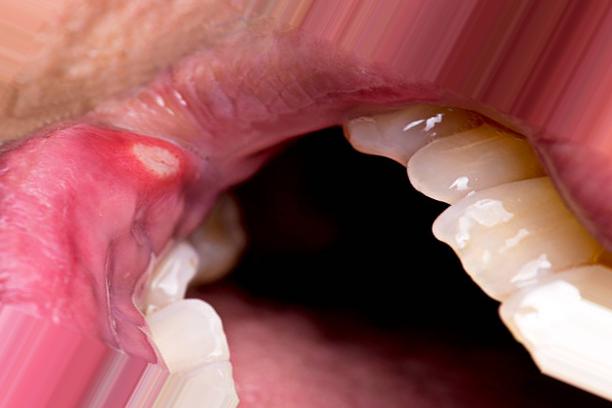
Condition: Mouth Ulcer